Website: macys
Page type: delivery-shipping
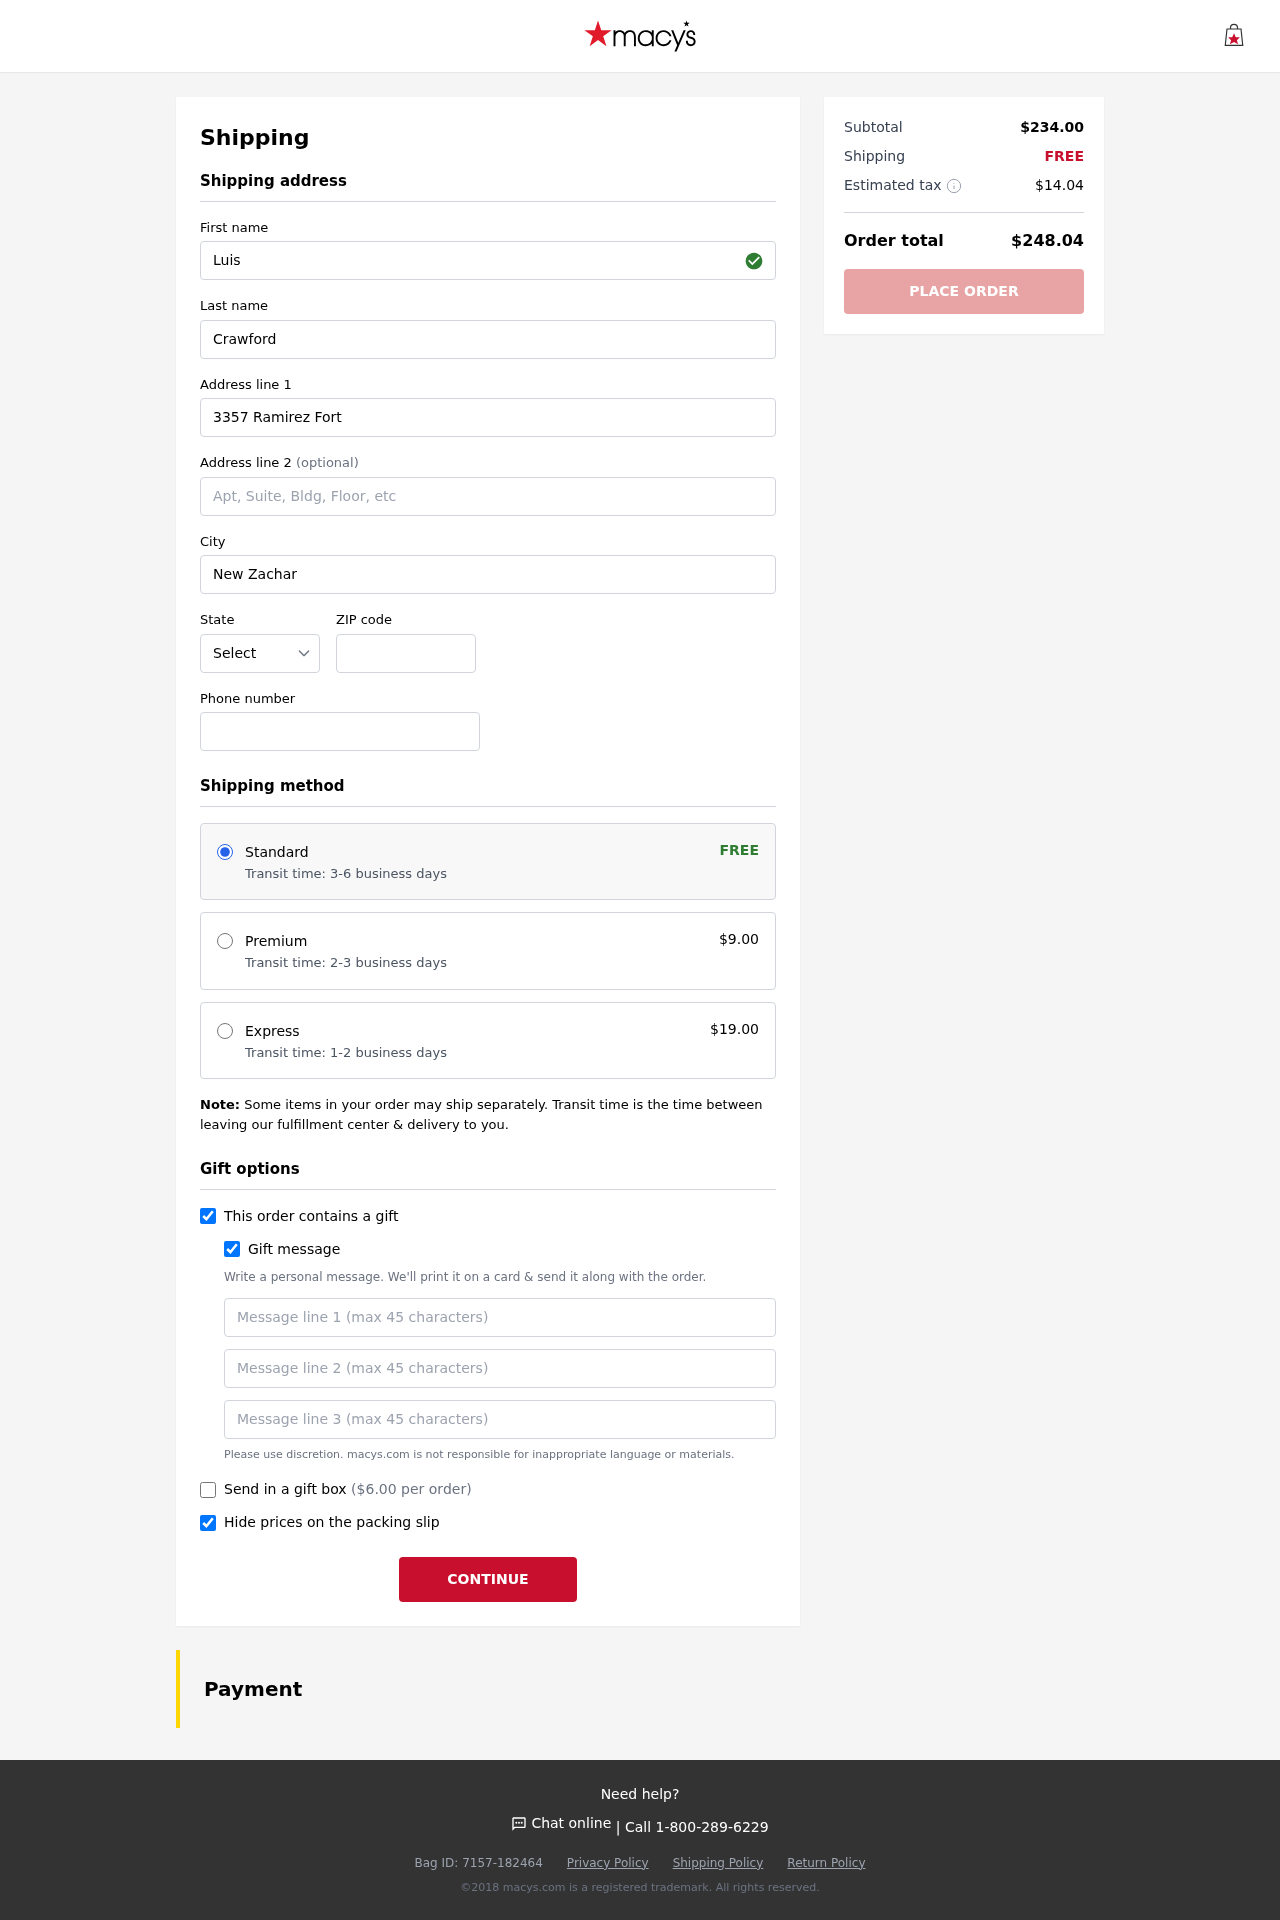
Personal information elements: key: PII_STATE_ABBR
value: OR
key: PII_FIRSTNAME
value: Luis
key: PII_LASTNAME
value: Crawford
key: PII_STREET
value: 3357 Ramirez Fort
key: PII_CITY
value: New Zacharybury
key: PII_POSTCODE
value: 89249
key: PII_PHONE
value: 9764455742
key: PII_GIFT_MESSAGE
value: Hey Jennifer! I saw these cozy cushions and immediately thought of our backyard hangouts—perfect for adding a little comfort to our chats. Hope they bring some extra warmth to your lovely space!  Luis
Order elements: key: ORDER_SHIPPING_STANDARD
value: Transit time: 3-6 business days
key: ORDER_SHIPPING_COST
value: FREE
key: ORDER_SHIPPING_PREMIUM
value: Transit time: 2-3 business days
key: ORDER_SHIPPING_PREMIUM_PRICE
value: $9.00
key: ORDER_SHIPPING_EXPRESS
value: Transit time: 1-2 business days
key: ORDER_SHIPPING_EXPRESS_PRICE
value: $19.00
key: ORDER_GIFT_BOX_PRICE
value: ($6.00 per order)
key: ORDER_SUBTOTAL
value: $234.00
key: ORDER_SHIPPING_COST2
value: FREE
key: ORDER_TAX
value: $14.04
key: ORDER_TOTAL
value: $248.04